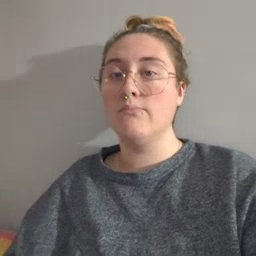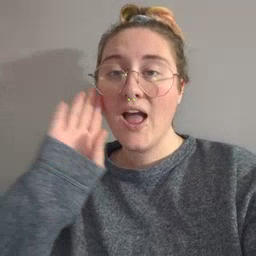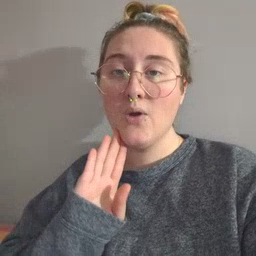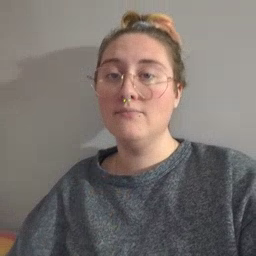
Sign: brown